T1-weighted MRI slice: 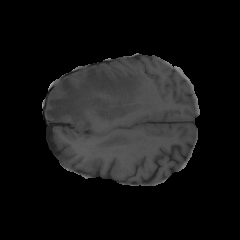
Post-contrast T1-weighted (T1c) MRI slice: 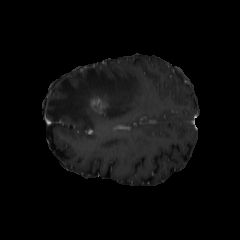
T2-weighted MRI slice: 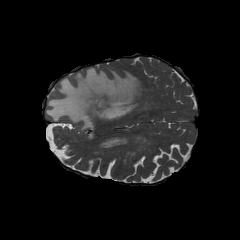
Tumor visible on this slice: yes